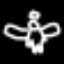
Label: angel